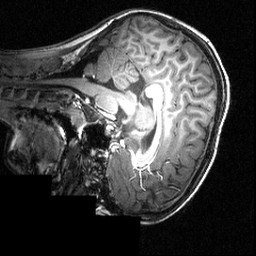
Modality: T1w
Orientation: sagittal
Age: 12
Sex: male
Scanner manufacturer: siemens
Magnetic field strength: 3.951 T
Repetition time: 1.5 s
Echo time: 0.00335 s